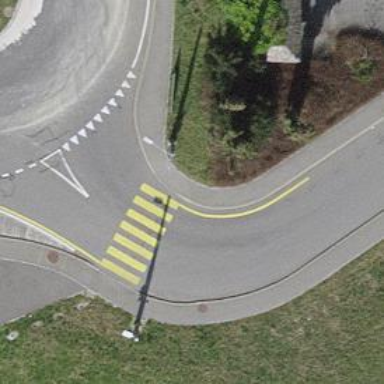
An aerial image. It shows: Uncontrolled zebra crossing on the road.